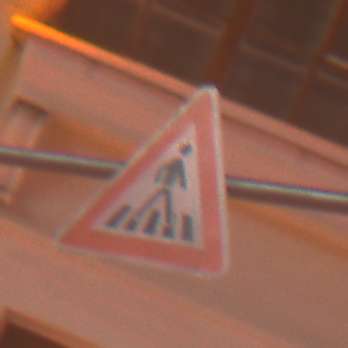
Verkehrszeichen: FussgaengerueberwegLinks
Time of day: Night
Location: Outdoor (Urban)
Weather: Overcast
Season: Winter
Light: Artificial